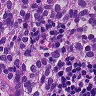
Metastatic tissue present: yes